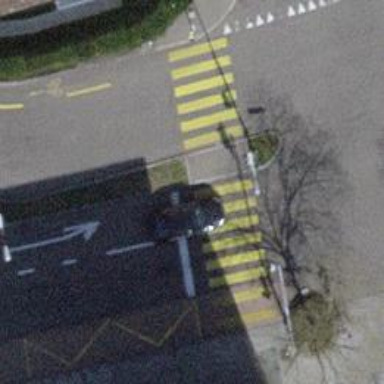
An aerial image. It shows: Crossing with traffic signals.